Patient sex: F
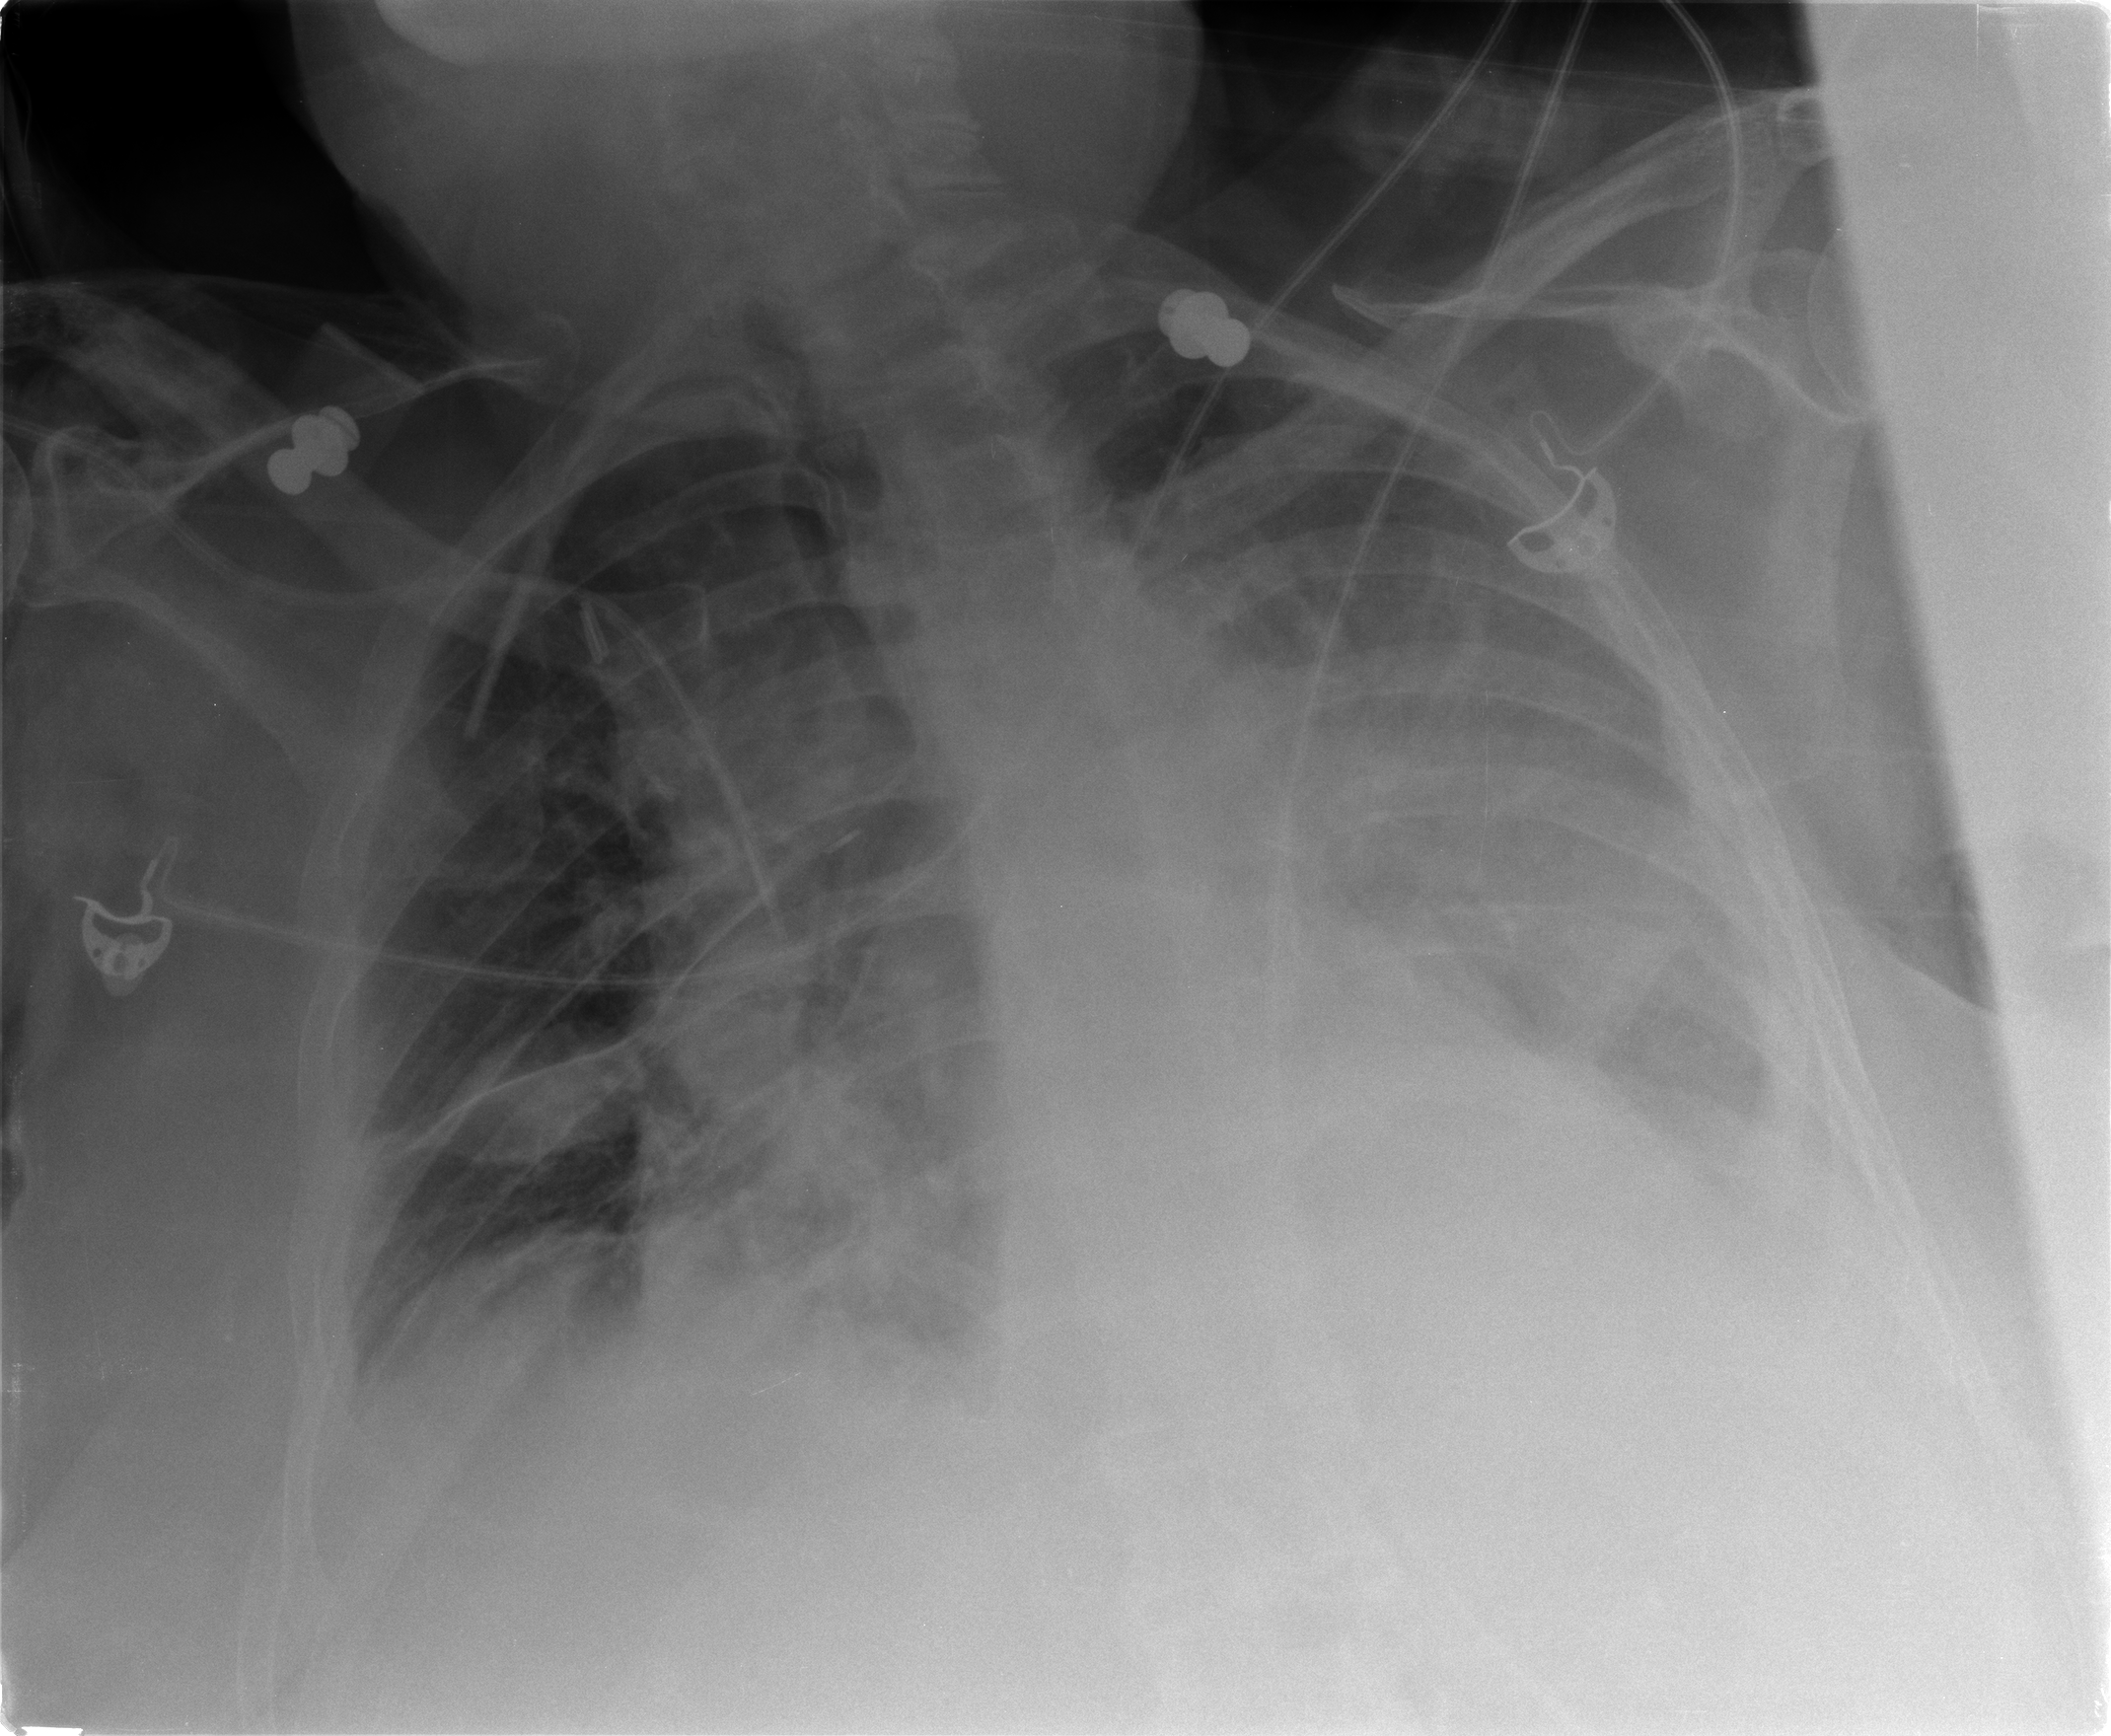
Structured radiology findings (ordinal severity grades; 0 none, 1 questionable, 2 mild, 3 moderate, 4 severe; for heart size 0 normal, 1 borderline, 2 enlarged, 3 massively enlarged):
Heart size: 2
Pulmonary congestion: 2
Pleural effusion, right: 2
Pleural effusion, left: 3
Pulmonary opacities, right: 1
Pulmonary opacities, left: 1
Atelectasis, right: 2
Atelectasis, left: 3